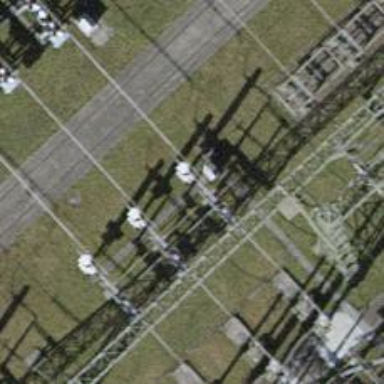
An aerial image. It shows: Bay where power lines run through.